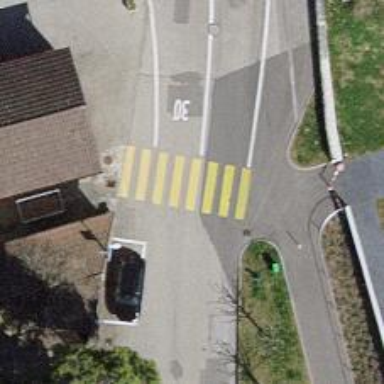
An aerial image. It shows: Marked crossing on the road.